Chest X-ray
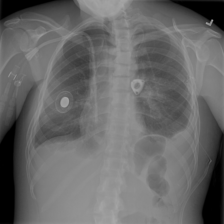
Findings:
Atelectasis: negative
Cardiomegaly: negative
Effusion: positive
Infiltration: negative
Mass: negative
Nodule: negative
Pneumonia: negative
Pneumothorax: negative
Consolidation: negative
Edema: negative
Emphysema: negative
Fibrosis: negative
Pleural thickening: negative
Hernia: negative